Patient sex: M
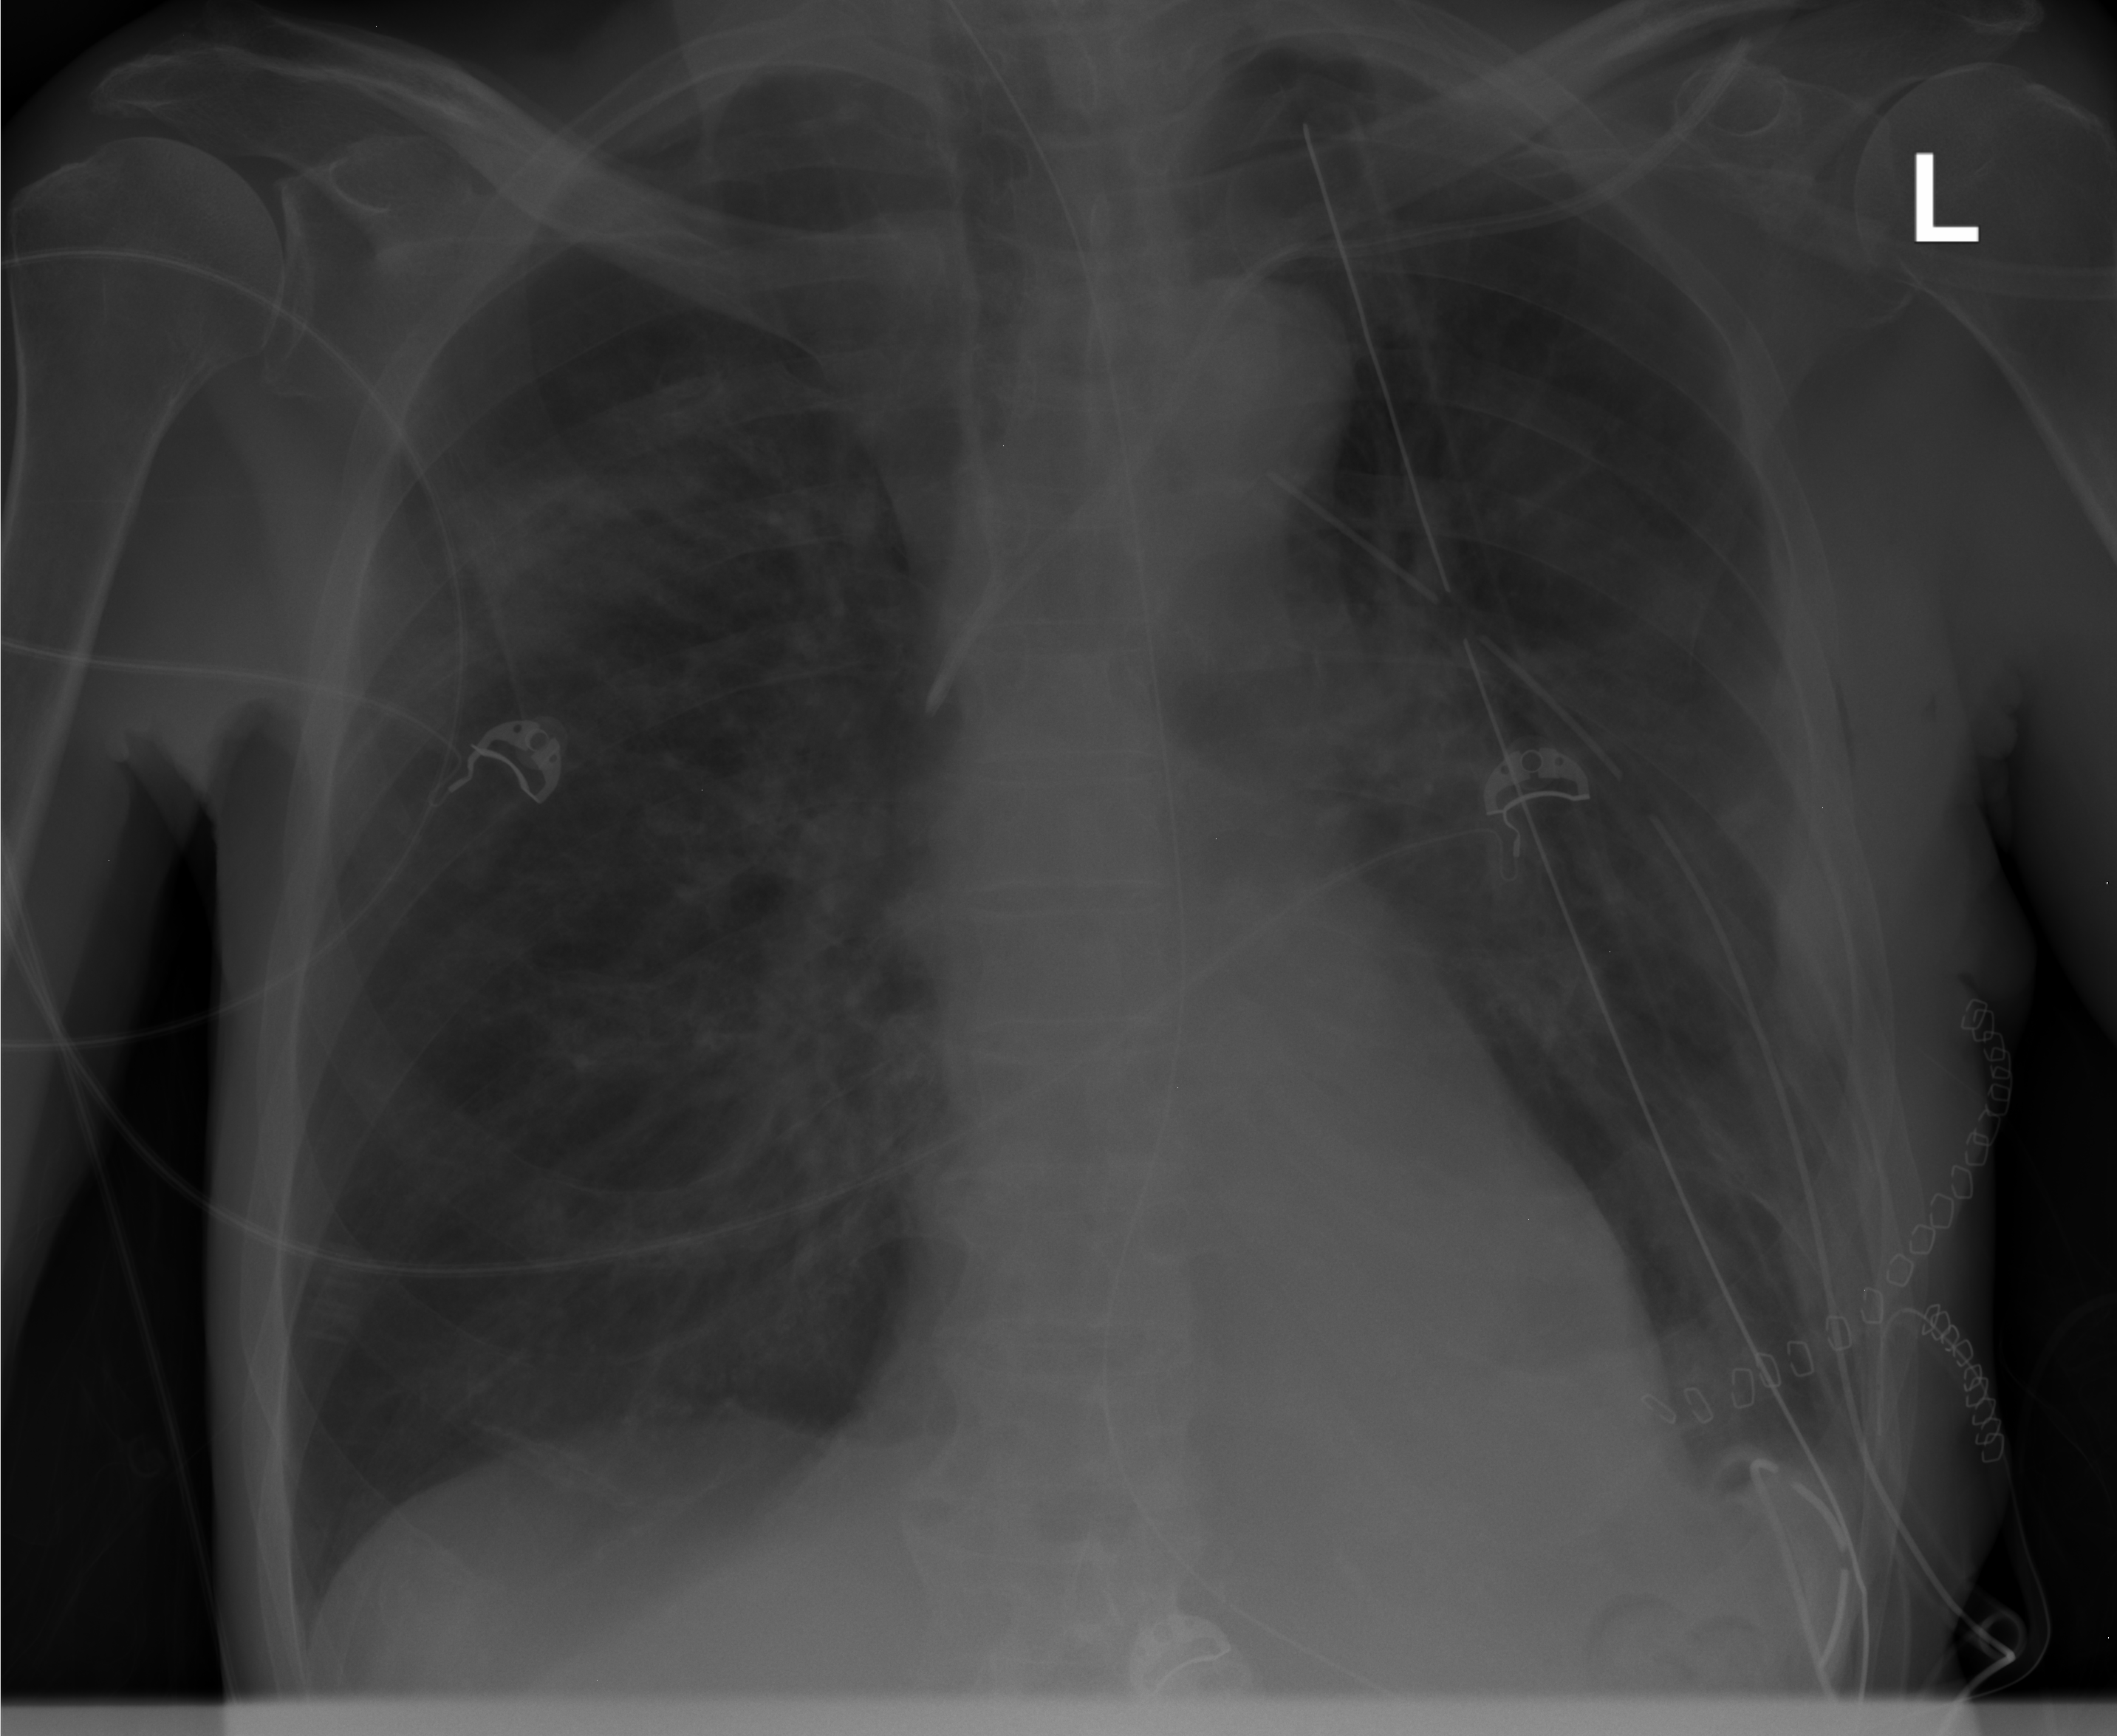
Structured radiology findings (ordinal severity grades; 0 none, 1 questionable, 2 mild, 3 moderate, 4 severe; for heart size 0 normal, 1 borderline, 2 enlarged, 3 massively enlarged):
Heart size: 0
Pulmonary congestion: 0
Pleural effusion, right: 0
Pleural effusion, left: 0
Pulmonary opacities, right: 2
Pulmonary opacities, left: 3
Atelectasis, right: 2
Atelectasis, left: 2